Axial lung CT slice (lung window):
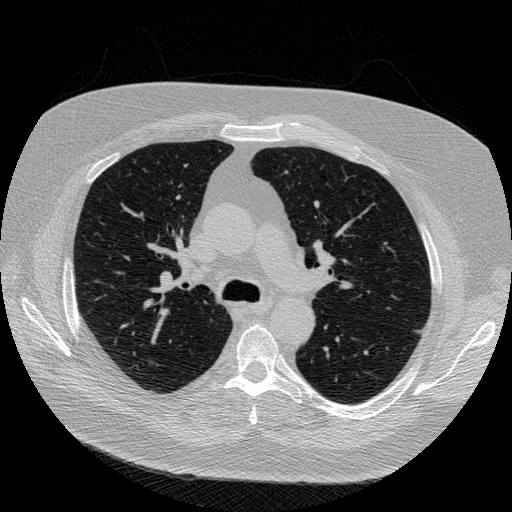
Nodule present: yes
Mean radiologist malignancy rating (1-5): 3